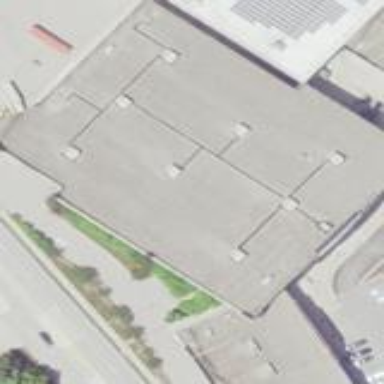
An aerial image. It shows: Building.